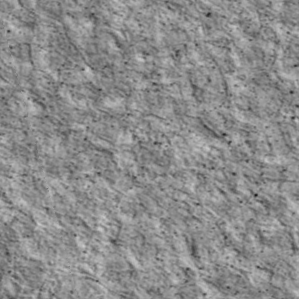
Label: non_frost